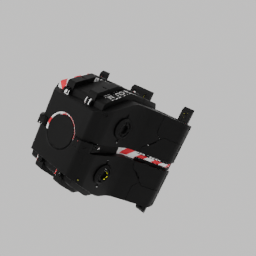
Label: mechanical